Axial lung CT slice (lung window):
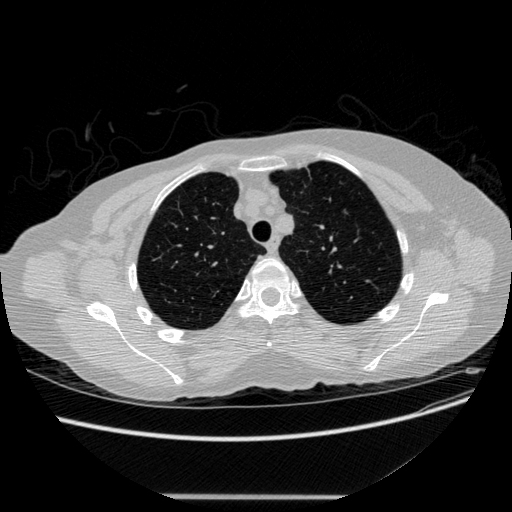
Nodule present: no